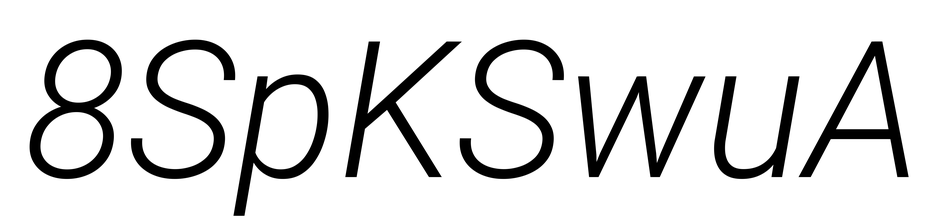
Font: Roboto-Italic_Light_Italic